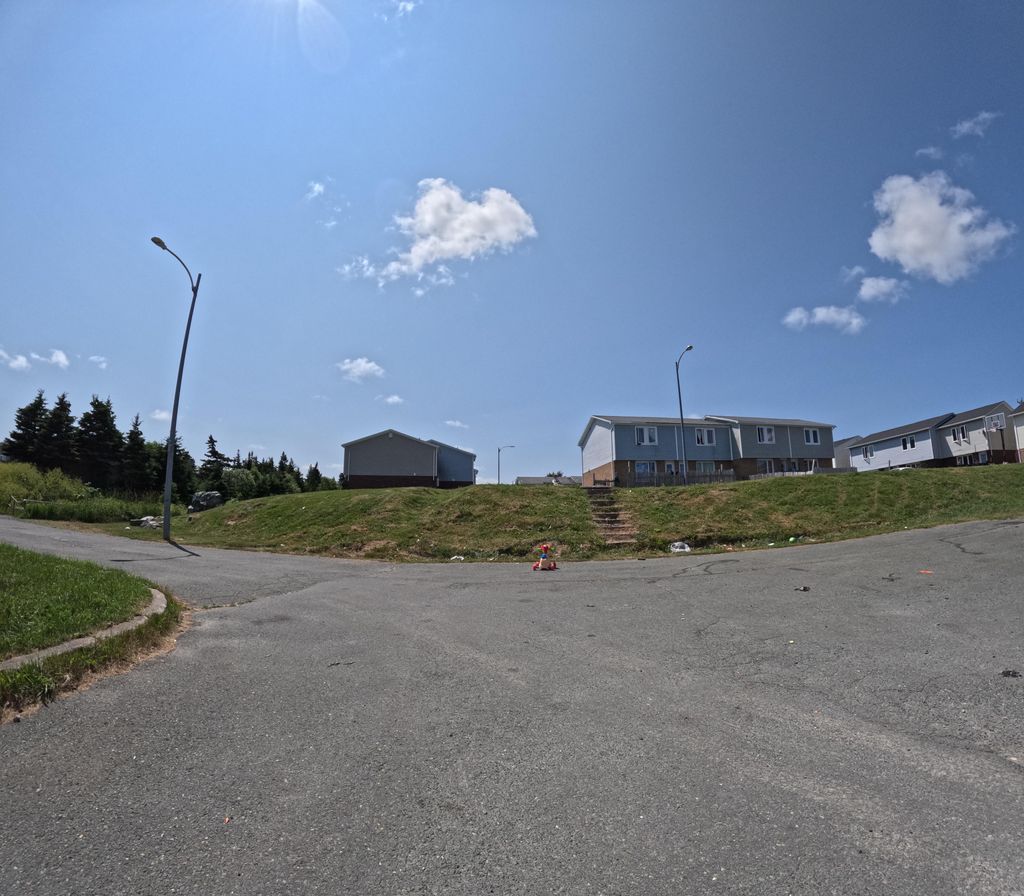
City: st_johns